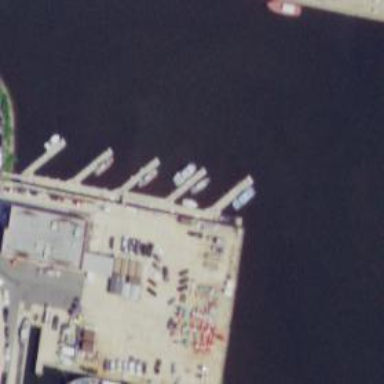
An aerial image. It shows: Man-made pier.